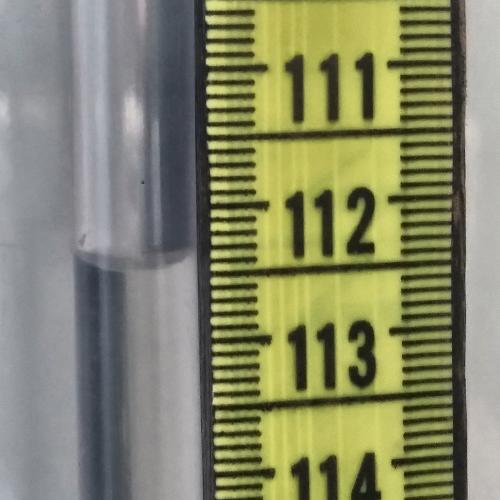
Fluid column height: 112.4 cm